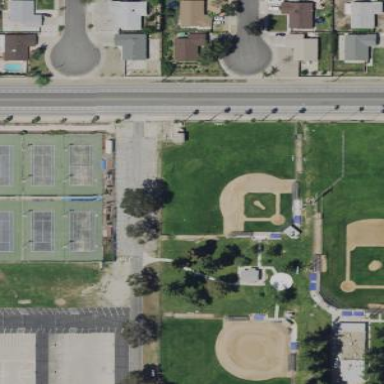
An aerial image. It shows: Baseball pitch for leisure land.